Interaction volume radius: 5 \u00c5
Interaction volume height: 10 \u00c5
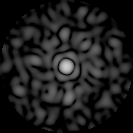
Disorder parameter: 0.8087